Question: I'm creating my first GitHub action and I can't figure out why the output is empty.
'''
name: "Run Endtest functional tests"
description: "Register a deployment event with Endtest and run the functional tests"
branding:
icon: play-circle
color: white
inputs:
app_id:
description: 'The Endtest App ID for your account. You can get it from the https://endtest.io/settings page.'
required: true
app_code:
description: 'The Endtest App Code for your account. You can get it from the https://endtest.io/settings page.'
required: true
api_request:
description: 'The Endtest API request for starting the test execution.'
required: true
number_of_loops:
description: 'The number of times the API request for fetching the results will be sent once every 30 seconds.'
required: true
outputs:
test_suite_name:
description: "The name of the test suite"
configuration:
description: "The configuration of the machine or mobile device on which the test was executed"
test_cases:
description: "The number of test cases"
passed:
description: "The number of assertions that have passed"
failed:
description: "The number of assertions that have failed"
errors:
description: "The number of errors that have been encountered"
start_time:
description: "The timestamp for the start of the test execution."
end_time:
description: "The timestamp for the end of the test execution."
#detailed_logs:
#description: "The detailed logs for the test execution"
#screenshots_and_video:
#description: "The URLs for the screenshts and video recordings of the test execution"
runs:
using: "composite"
steps:
- run: sudo apt-get install jq
shell: bash
- run: sudo chmod +x ${{ github.action_path }}/test.sh
shell: bash
- run: echo "${{ inputs.api_request }}"
shell: bash
- run: ${{ github.action_path }}/test.sh ${{ inputs.app_id }} ${{ inputs.app_code }} "${{ inputs.api_request }}" ${{ inputs.number_of_loops }}
shell: bash
'''
'''
#!/bin/bash
set -e
hash=$(curl -X GET --header "Accept: */*" "${3}")
for run in {1.."${4}"}
do
sleep 30
result=$(curl -X GET --header "Accept: */*" "https://endtest.io/api.php?action=getResults&appId=${1}&appCode=${2}&hash=${hash}&format=json")
if [ "$result" == "Test is still running." ]
then
status=$result
# Don't print anything
elif [ "$result" == "Processing video recording." ]
then
status=$result
# Don't print anything
elif [ "$result" == "Stopping." ]
then
status=$result
elif [ "$result" == "Erred." ]
then
status=$result
echo $status
elif [ "$result" == "" ]
then
status=$result
# Don't print anything
else
testsuitename=$( echo "$result" | jq '.test_suite_name' )
configuration=$( echo "$result" | jq '.configuration' )
testcases=$( echo "$result" | jq '.test_cases' )
passed=$( echo "$result" | jq '.passed' )
failed=$( echo "$result" | jq '.failed' )
errors=$( echo "$result" | jq '.errors' )
#detailedlogs=$( echo "$result" | jq '.detailed_logs' )
#screenshotsandvideo=$( echo "$result" | jq '.screenshots_and_video' )
starttime=$( echo "$result" | jq '.start_time' )
endtime=$( echo "$result" | jq '.end_time' )
echo $testsuitename
echo $configuration
echo $testcases
echo $passed
echo $failed
echo $errors
echo $starttime
echo $endtime
echo "::set-output name=test_suite_name::$testsuitename"
echo "::set-output name=configuration::$configuration"
echo "::set-output name=test_cases::$testcases"
echo "::set-output name=passed::$passed"
echo "::set-output name=failed::$failed"
echo "::set-output name=errors::$errors"
echo "::set-output name=start_time::$starttime"
echo "::set-output name=end_time::$endtime"
#echo "::set-output name=detailed_logs::$detailedlogs"
#echo "::set-output name=screenshots_and_video::$screenshotsandvideo"
exit 0
fi
done
exit
'''
I've published that action on the GitHub Marketplace and I'm trying to use it / test it from another repository like this:
'''
name: CI
on:
push:
branches: [ master ]
pull_request:
branches: [ master ]
jobs:
build:
runs-on: ubuntu-latest
steps:
- uses: actions/checkout@v2
- name: Run a one-line script
run: echo Hello, world!
- name: Run Endtest functional tests
id: endtest_functional_tests
uses: endtest-technologies/github-run-tests-action@v1.3.0.0.3
with:
app_id: "85205402"
app_code: "79973826"
api_request: "https://endtest.io/api.php?action=runTestSuite&appId=85205402&appCode=79973826&testSuite=106877&selectedPlatform=windows&selectedOs=a&selectedBrowser=chrome&selectedResolution=d&selectedLocation=sanfrancisco&selectedCases=491130&writtenAdditionalNotes="
number_of_loops: 6
- name: Get the test suite name output
run: echo "${{ steps.endtest_functional_tests.outputs.test_suite_name }}"
- name: Get the configuration output
run: echo "${{ steps.endtest_functional_tests.outputs.configuration }}"
- name: Get multiple outputs
run: |
echo "${{ steps.endtest_functional_tests.outputs.test_suite_name }}"
echo "${{ steps.endtest_functional_tests.outputs.configuration }}"
'''
Looking at the logs from the build. I can see that my action is successfully called, the API request starts, I can see the output which is printed out until the part with '::set-output'.
And the outputs generated by my GitHub action are empty.

I would really appreciate some help on this one, since I've been trying to make it work for the last 2 days.
From what I read, it should be possible to use the '::set-output' from a .sh file, like this person did in this <URL>.
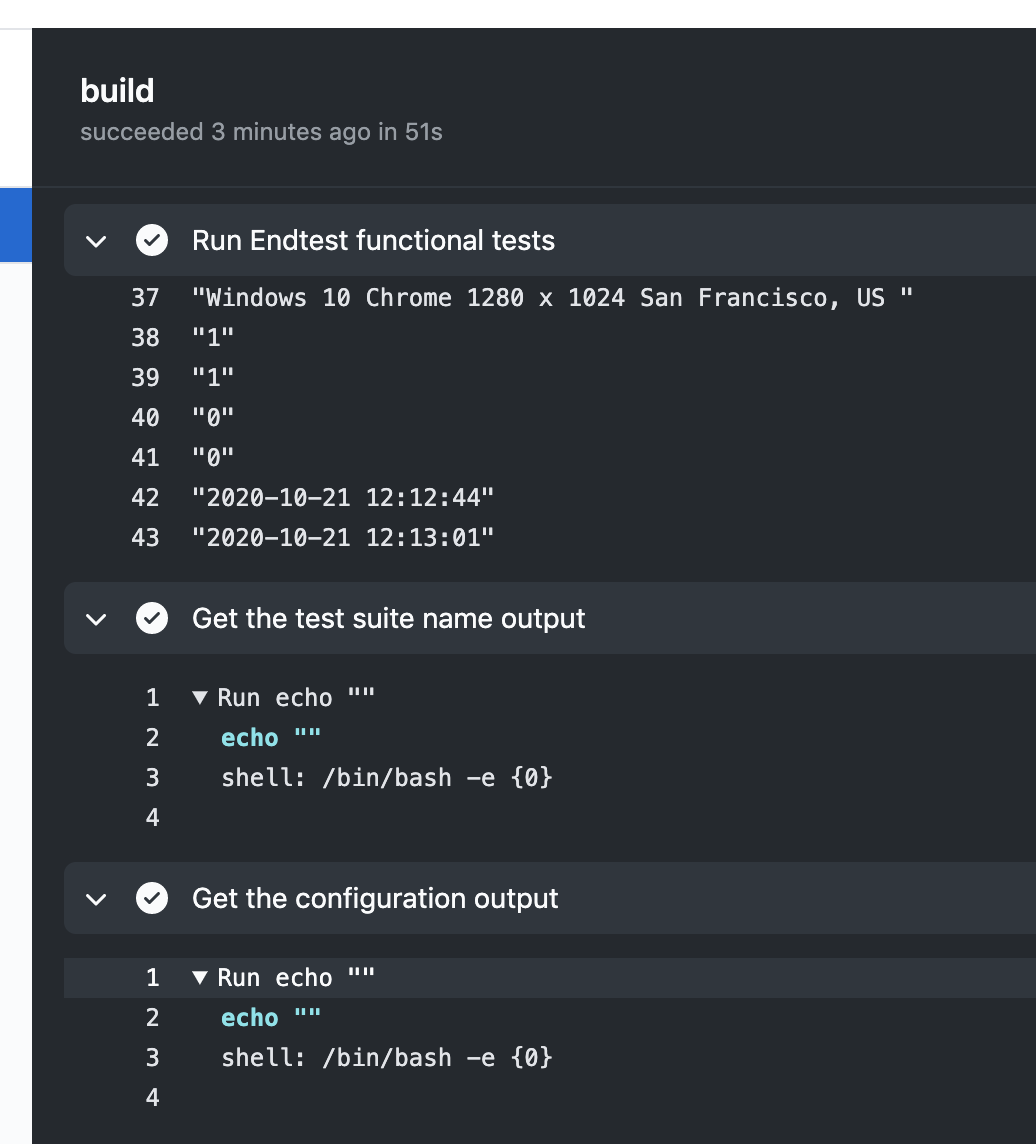
Answer: You're just setting the outputs of the last step of your action but not the action's outputs.
You have to set the 'value' of your action's outputs using the output of the step (as per <URL>.
'''
name: "Run Endtest functional tests"
description: "Register a deployment event with Endtest and run the functional tests"
branding:
icon: play-circle
color: white
inputs:
[...]
outputs:
test_suite_name:
description: "The name of the test suite"
value: ${{ steps.run-script.outputs.test_suite_name }}
[...]
runs:
using: "composite"
steps:
- run: sudo apt-get install jq
shell: bash
- run: sudo chmod +x ${{ github.action_path }}/test.sh
shell: bash
- run: echo "${{ inputs.api_request }}"
shell: bash
- run: ${{ github.action_path }}/test.sh ${{ inputs.app_id }} ${{ inputs.app_code }} "${{ inputs.api_request }}" ${{ inputs.number_of_loops }}
shell: bash
id: run-script
'''